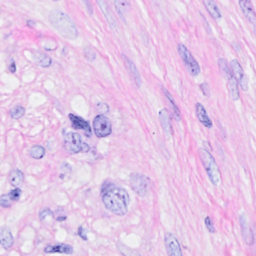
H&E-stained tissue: Breast